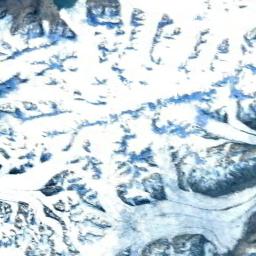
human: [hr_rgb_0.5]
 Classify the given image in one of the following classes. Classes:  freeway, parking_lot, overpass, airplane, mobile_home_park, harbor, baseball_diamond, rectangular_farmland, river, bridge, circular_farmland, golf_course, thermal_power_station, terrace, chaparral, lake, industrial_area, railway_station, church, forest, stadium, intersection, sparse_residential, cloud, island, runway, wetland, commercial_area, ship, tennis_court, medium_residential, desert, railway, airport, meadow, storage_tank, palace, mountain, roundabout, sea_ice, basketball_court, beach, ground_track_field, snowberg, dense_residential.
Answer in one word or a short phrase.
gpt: snowberg